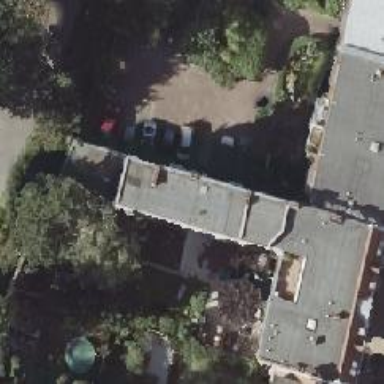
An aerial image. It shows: Residential building with saltbox roof shape.